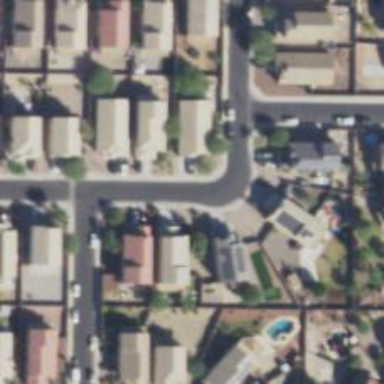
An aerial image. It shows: Smooth asphalt road in residential area.